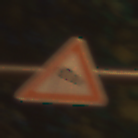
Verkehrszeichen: SeitenwindVonLinks
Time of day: Night
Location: Outdoor (Urban)
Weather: PartlyCloudy
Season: NotSpecified
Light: Artificial